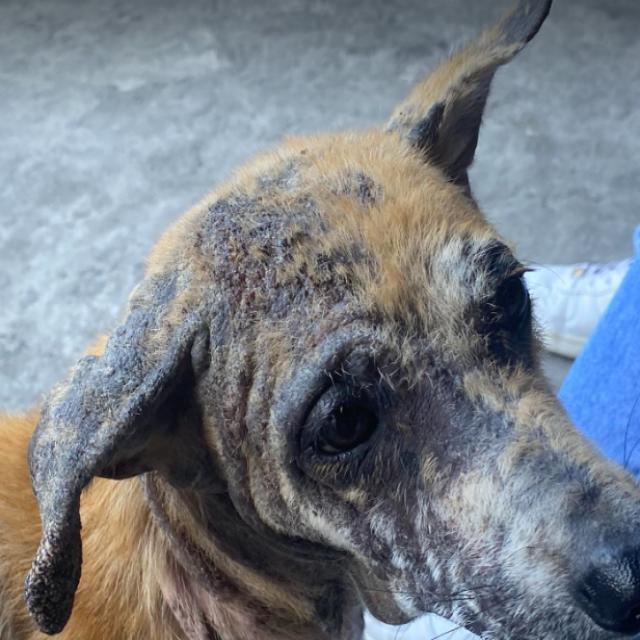
Canine demodicosis (Demodex mange) — caused by Demodex canis mites. Presents with alopecia, follicular papules, pustules, and comedones. Often localized on face and forelimbs.